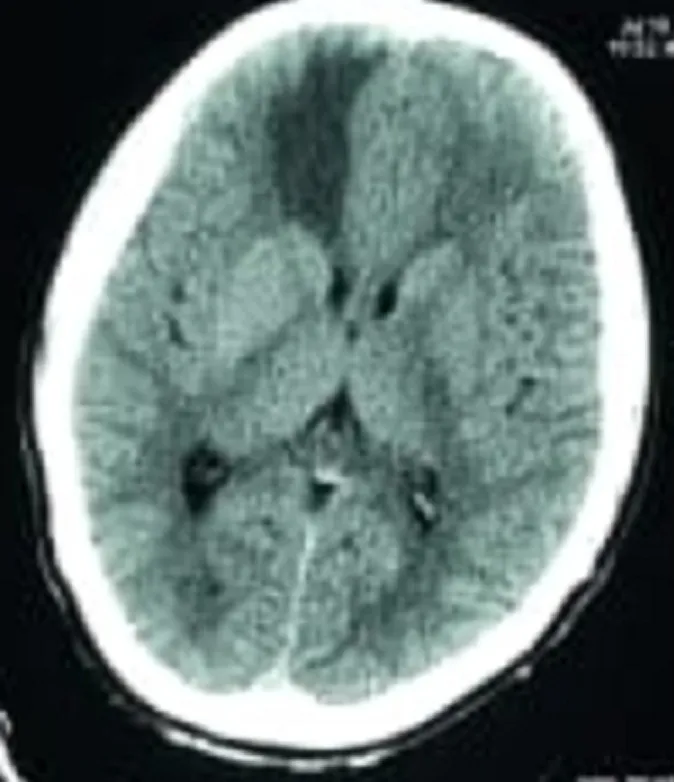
CT scan of a slightly rounded hyper density process of the extra-axial front anterior skull base sitting at the olfactory groove area with significant hypo density peri-lesional oedema on the toe finger more marked on the right and hyperostosis in regard of the lesion.
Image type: radiology (ct)